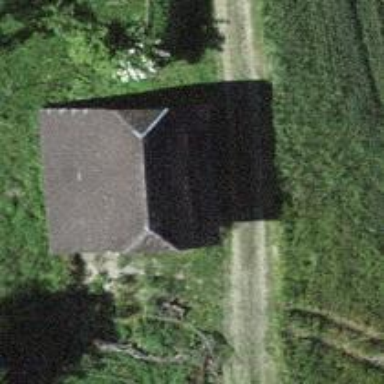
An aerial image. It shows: Barn.